Question: I'm trying to center the table in the following code so its NOT hugging the left border wall. I cant seem to pinpoint the problem. As of right now the table in column 2 floats off to the left and touches the left wall of the border. I need it to be more centered in the box. Any help? I need the table to look like this: .
'''
header {
text-align: center;
font-size: 30px;
font-style: bold;
font-style: italic;
}
#column-1 {
float: left;
background-color: lightblue;
width: 25%;
border: 5px solid red;
padding: 20px;
margin: 2px;
height: 400px
}
#column-2 {
background-color: lightblue;
width: 100%;
border: 5px solid red;
padding: 20px;
margin: 2px;
text-align: center;
height: 400px
'''
'''
<!DOCTYPE html>
<html>
<head>
<title>Logans Dinner</title>
</head>
<body>
<header>Welcome to Logans Dinner</header>
<div id='column-1'>
<nav>
<ul>
<li><a href='/Menu.html'>Menu</a></li>
<li><a href='/About.html'>About Us</a></li>
<li><a href='/Contact.html'>Contact Us</a></li>
</ul>
</nav>
</header>
</div>
<div id='column-2'>
<section>
<p>Our Menu</p>
<table>
<thead>
<tr>
<th>Food</th>
<th>Description</th>
<th>Price</th>
</tr>
</thead>
<tbody>
<tr>
<td>Burger</td>
<td>1/2 lb Angus Beef</td>
<td>$10.99</td>
</tr>
</tbody>
</table>
</div>
</section>
</body>
</html>
'''
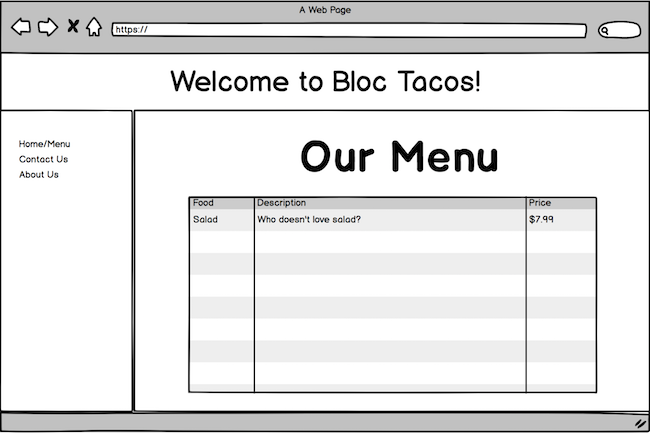
Answer: You can use the rule 'margin: 0 auto' to center your table. This is shorthand for:
'margin-top: 0; margin-bottom: 0; margin-left: auto; margin-right: auto;'
Additionally, I noticed you had some mismatched HTML tags (like an early '</body>' and an extra '</header>'). Make sure your opening and closing tags are properly paired and in the right places.
'''
header {
text-align: center;
font-size: 30px;
font-style: bold;
font-style: italic;
}
#column-1 {
float: left;
background-color: lightblue;
width: 25%;
border: 5px solid red;
padding: 20px;
margin: 2px;
height: 400px
}
#column-2 {
background-color: lightblue;
width: 100%;
border: 5px solid red;
padding: 20px;
margin: 2px;
text-align: center;
height: 400px
}
table {
margin: 0 auto;
}
'''
'''
<header>Welcome to Logans Dinner</header>
<div id='column-1'>
<nav>
<ul>
<li><a href='/Menu.html'>Menu</a></li>
<li><a href='/About.html'>About Us</a></li>
<li><a href='/Contact.html'>Contact Us</a></li>
</ul>
</nav>
</div>
<div id='column-2'>
<section>
<p>Our Menu</p>
<table>
<thead>
<tr>
<th>Food</th>
<th>Description</th>
<th>Price</th>
</tr>
</thead>
<tbody>
<tr>
<td>Burger</td>
<td>1/2 lb Angus Beef</td>
<td>$10.99</td>
</tr>
</tbody>
</table>
</div>
</section>
'''